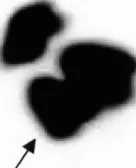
Lymphoscientigraphic scan showing radioneucleotide uptake in primary tumor, no sentinel node is identified.
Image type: radiology (ct)